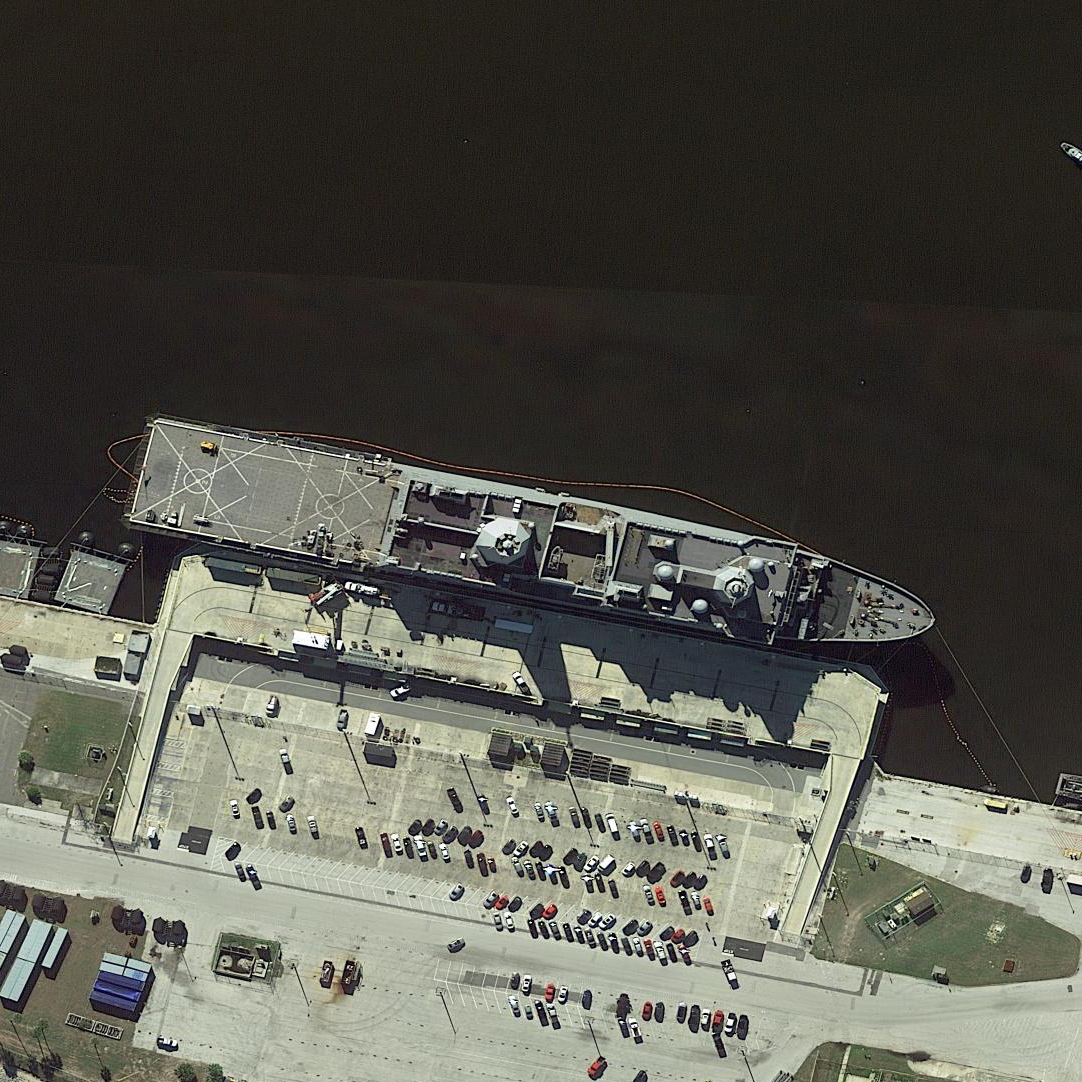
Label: combat